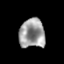
Tissue: prostate
Cell type: T cells
Senescence score: 0.3066
Nuclear area (px): 735
Mean DAPI intensity: 156.144